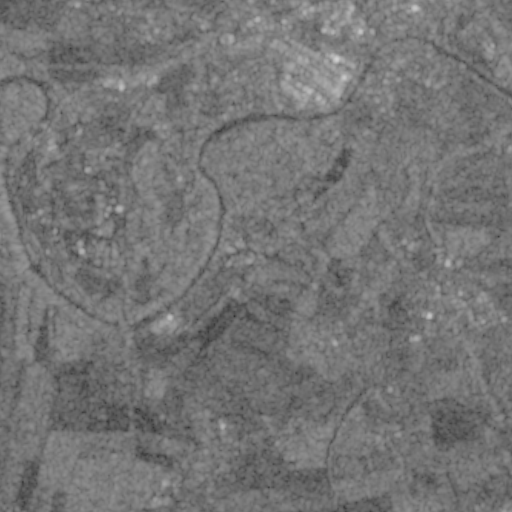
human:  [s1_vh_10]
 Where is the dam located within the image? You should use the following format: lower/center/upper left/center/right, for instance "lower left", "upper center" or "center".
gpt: The dam is located in the upper left of the image.
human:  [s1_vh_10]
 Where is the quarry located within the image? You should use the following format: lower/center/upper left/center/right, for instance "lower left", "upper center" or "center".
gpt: The quarry is located in the center right of the image.
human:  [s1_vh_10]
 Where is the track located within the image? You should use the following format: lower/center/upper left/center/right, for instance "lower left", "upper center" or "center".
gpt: The track is located in the upper right of the image.
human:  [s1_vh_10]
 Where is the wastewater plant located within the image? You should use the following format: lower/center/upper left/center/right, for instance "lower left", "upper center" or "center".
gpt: The wastewater plant is located in the upper right of the image.
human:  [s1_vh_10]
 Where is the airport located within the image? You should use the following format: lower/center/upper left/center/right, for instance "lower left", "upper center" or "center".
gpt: There is no airport in the image.

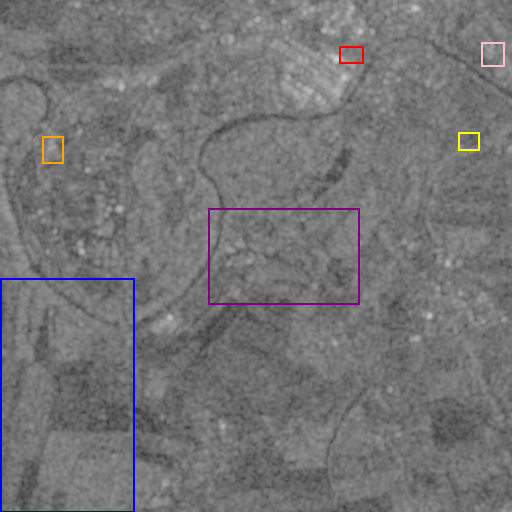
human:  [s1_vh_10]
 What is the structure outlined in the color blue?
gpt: The structure outlined in blue is a crop field.
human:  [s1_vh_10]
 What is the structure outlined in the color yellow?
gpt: The structure outlined in yellow is a park.
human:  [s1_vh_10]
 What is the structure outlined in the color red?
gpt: The structure outlined in red is a parking lot.
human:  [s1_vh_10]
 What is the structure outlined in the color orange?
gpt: The structure outlined in orange is a power substation.
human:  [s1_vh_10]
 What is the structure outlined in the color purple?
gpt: The structure outlined in purple is a quarry.
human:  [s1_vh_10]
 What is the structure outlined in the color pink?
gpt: The structure outlined in pink is a wastewater plant.
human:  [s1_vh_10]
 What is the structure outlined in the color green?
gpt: There is no green outline.